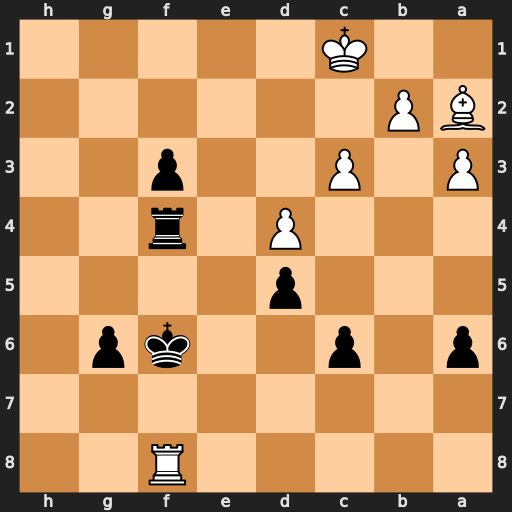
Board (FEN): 5R2/8/p1p2kp1/3p4/3P1r2/P1P2p2/BP6/2K5
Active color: b
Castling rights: -
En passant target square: -
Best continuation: Kg5 Rxf4 Kxf4 Kd2 Kg3